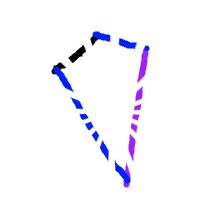
Shape: kite